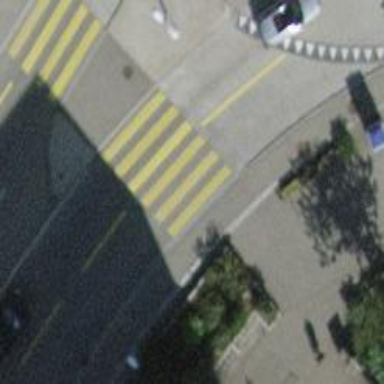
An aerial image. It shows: Uncontrolled zebra crossing on the road.